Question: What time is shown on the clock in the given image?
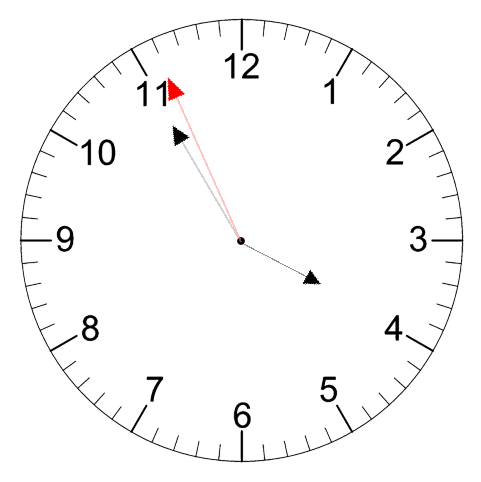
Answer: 03:54:56